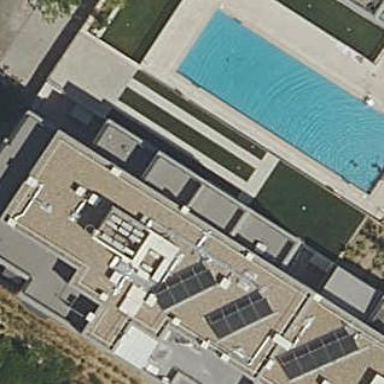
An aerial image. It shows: Swimming pool located in leisure land.